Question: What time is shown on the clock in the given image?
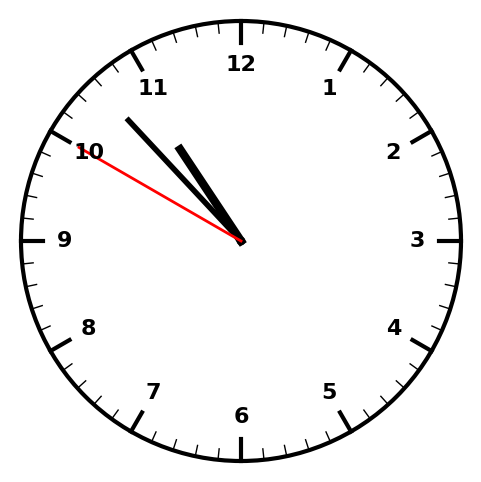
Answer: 10:52:50